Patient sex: M
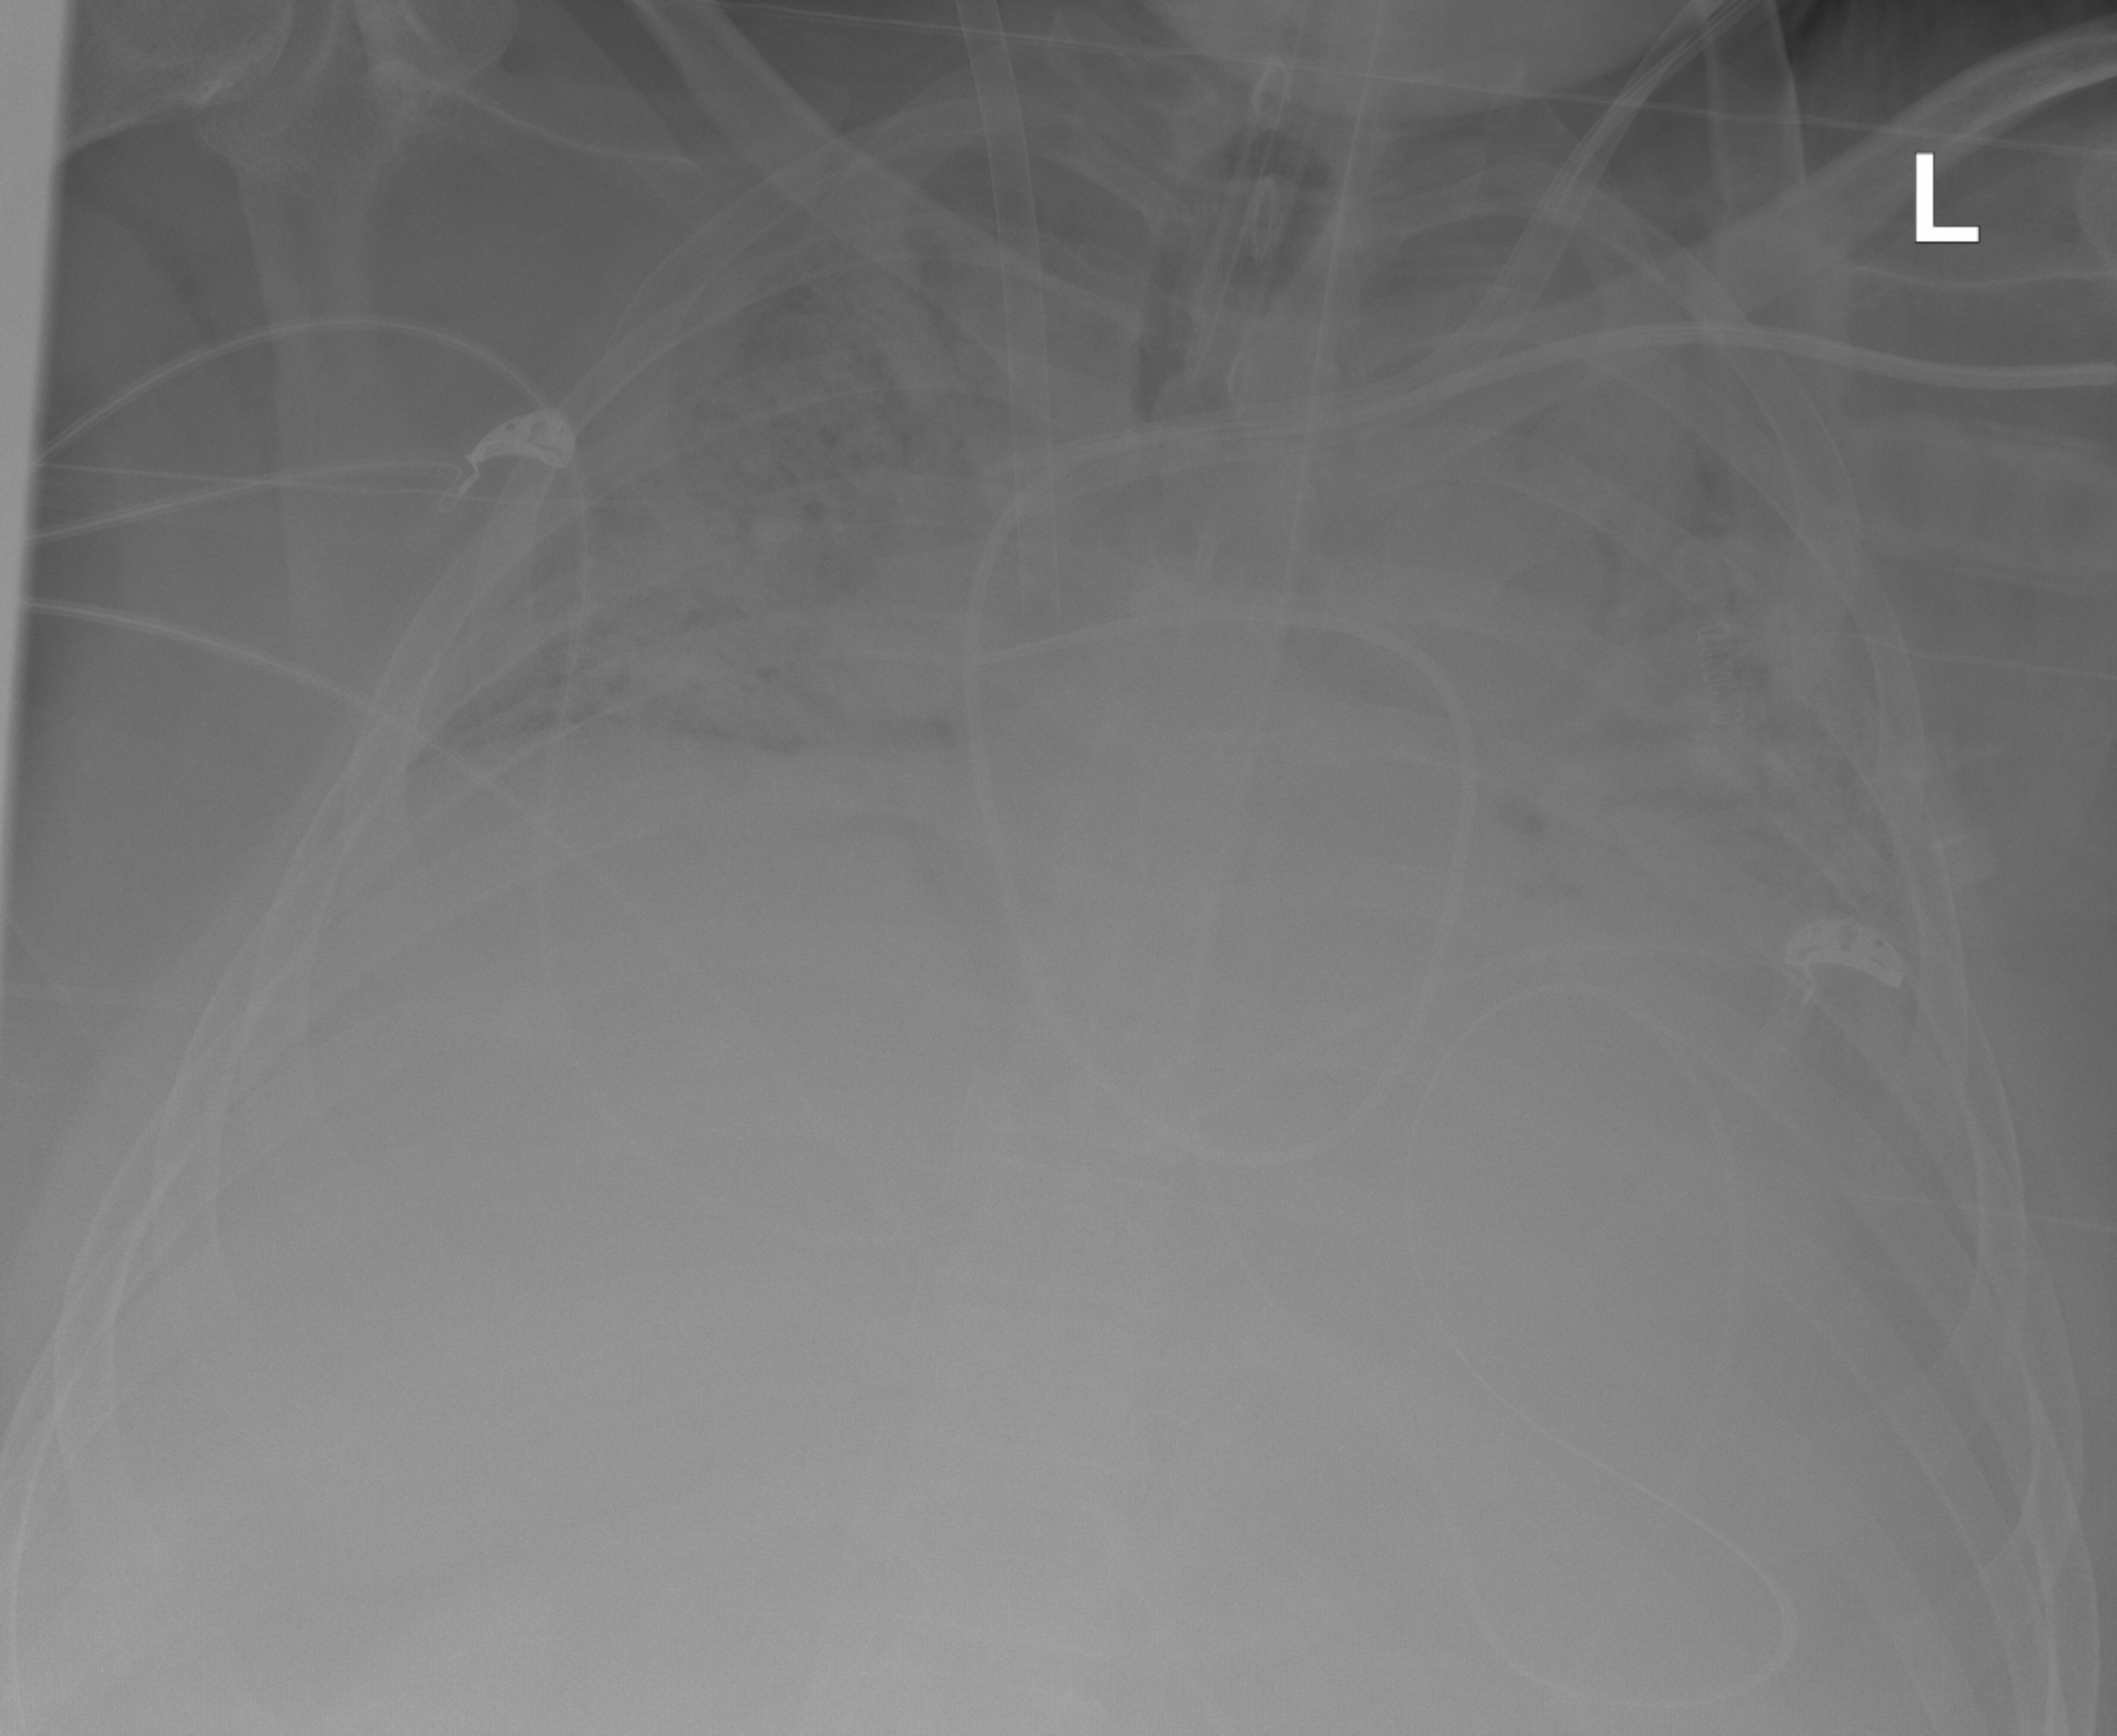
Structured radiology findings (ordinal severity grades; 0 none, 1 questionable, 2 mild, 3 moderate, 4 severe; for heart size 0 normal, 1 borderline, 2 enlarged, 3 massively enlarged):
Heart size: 2
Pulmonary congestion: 2
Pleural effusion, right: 2
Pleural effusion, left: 2
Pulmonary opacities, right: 4
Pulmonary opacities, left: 4
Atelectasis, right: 3
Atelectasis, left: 3